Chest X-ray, PA view. Patient: 34 years old, sex F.
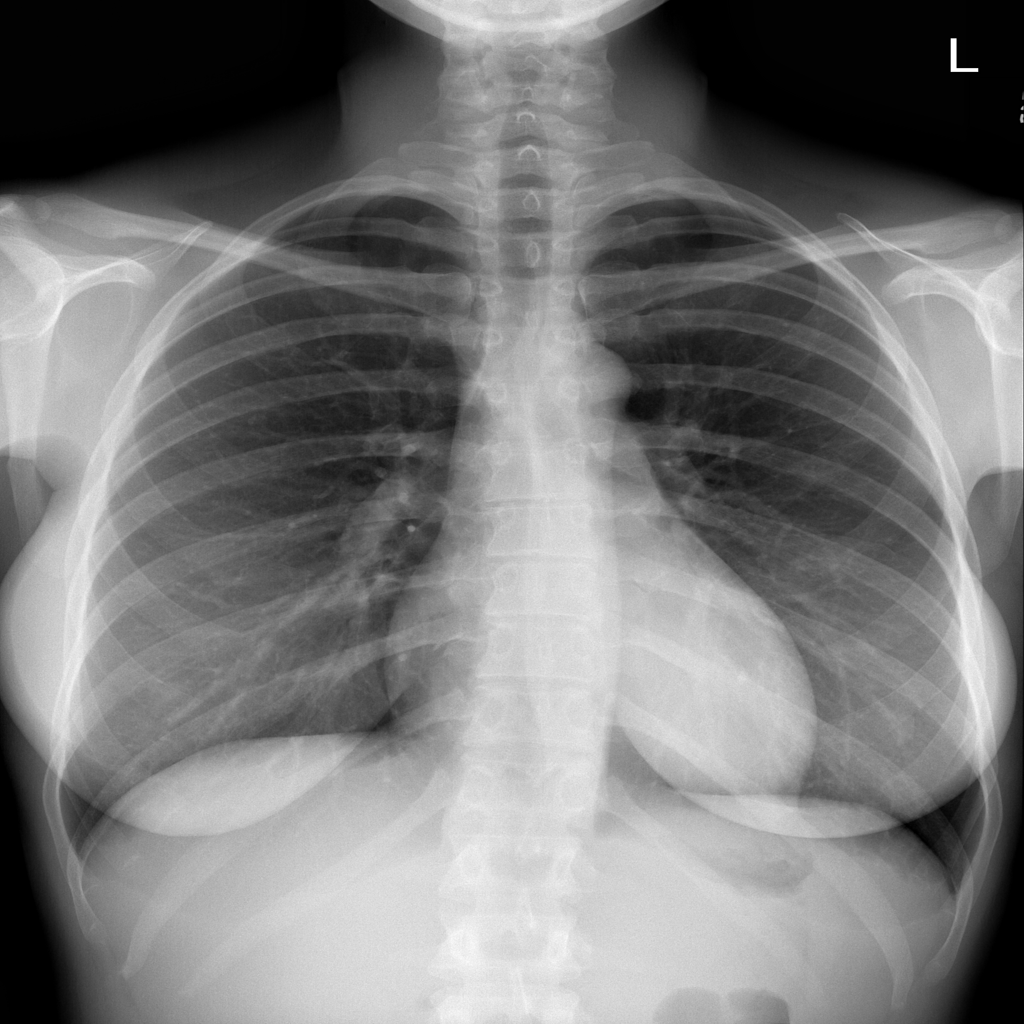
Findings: No Finding